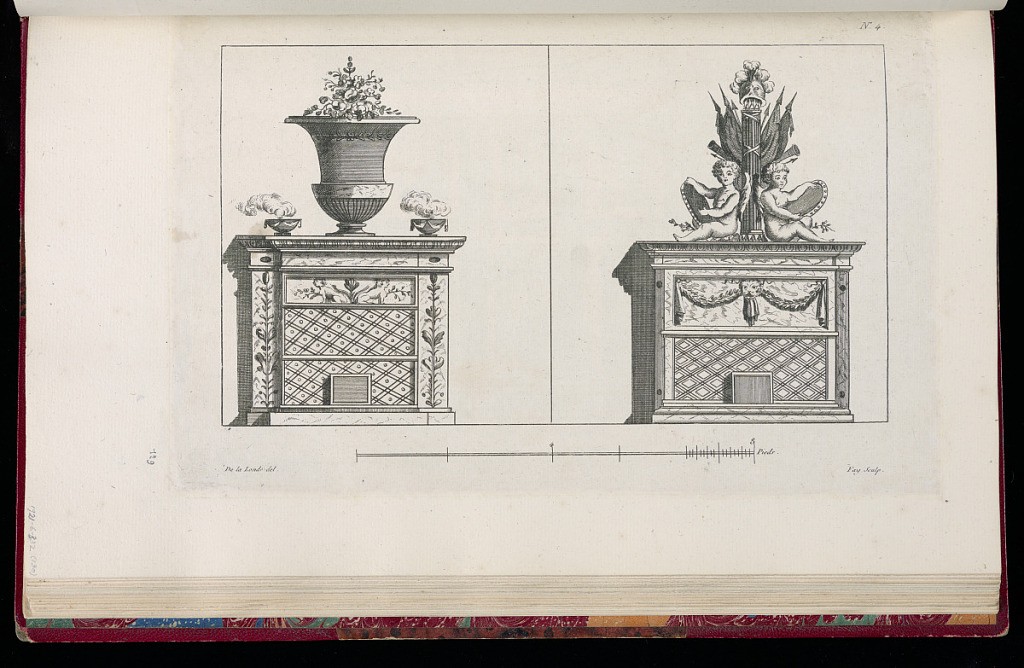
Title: Designs for Stoves
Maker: Richard de Lalonde, French, active 1780–96
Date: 1780-1789
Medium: Etching on off-white laid paper
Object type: Print
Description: Designs for two stoves. The stove on the left features a large urn at top, and is decorated with ornament motifs including egg and dart, lozenge and bead, and sphynxes. The stove on the right features, on top, a fasces with flags and arrows surrounded by two sitting putti holding shileds. The base of the stove features a lion head mascaron with garland, egg and dart, and lozenge ornament. The plate is signed and numbered.